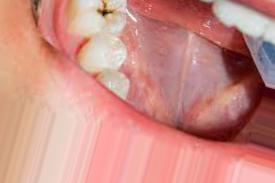
Condition: Caries